Field crop: tomato
Growth stage: 2
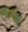
Species: solanum